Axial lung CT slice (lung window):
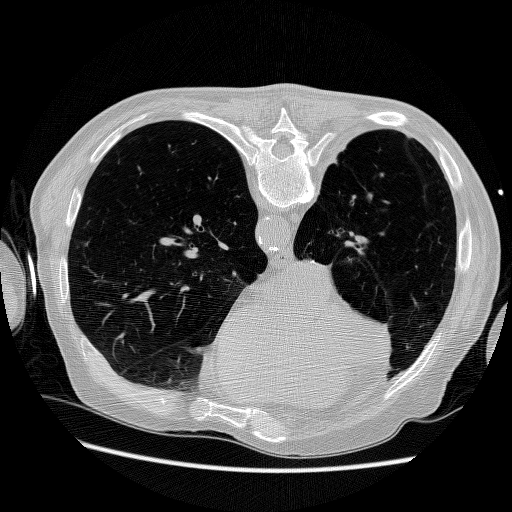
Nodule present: no